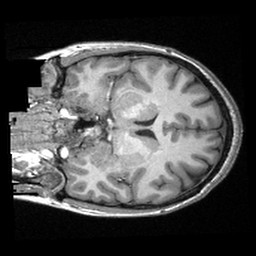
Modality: T1w
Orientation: coronal
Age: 31
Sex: female